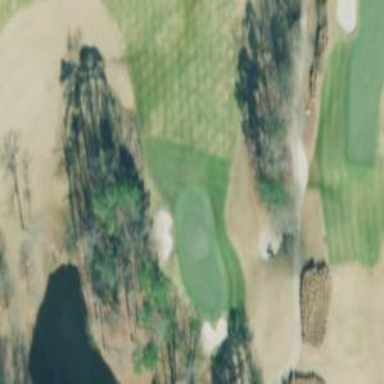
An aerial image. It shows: Scenic golf fairway.